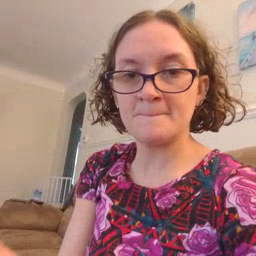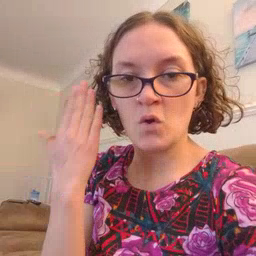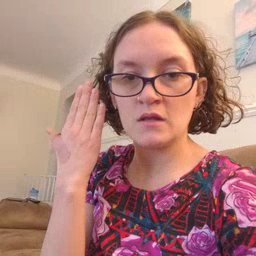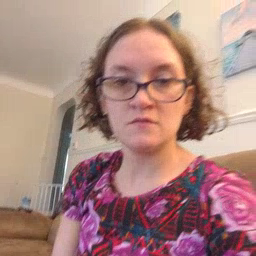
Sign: morning